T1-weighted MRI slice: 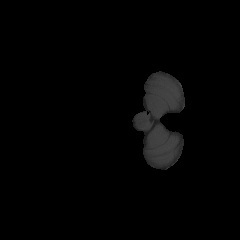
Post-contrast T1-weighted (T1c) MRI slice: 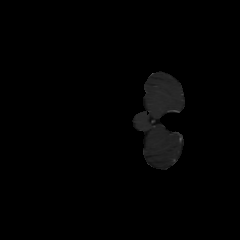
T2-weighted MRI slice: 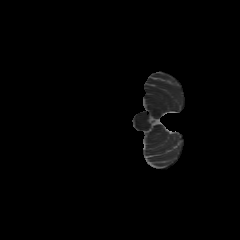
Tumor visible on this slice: no